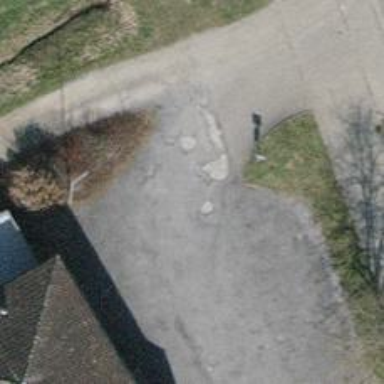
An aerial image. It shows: Asphalt parking aisle road.